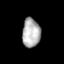
Tissue: prostate
Cell type: Myeloid cells
Senescence score: 0.3079
Nuclear area (px): 515
Mean DAPI intensity: 176.466